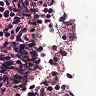
Metastatic tissue present: no